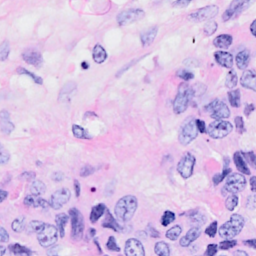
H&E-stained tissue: Breast